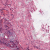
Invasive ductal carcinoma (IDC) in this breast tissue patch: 1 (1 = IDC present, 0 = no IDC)